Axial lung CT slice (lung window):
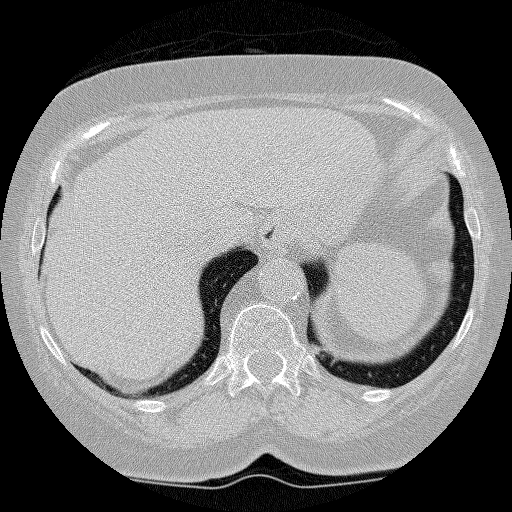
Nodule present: no